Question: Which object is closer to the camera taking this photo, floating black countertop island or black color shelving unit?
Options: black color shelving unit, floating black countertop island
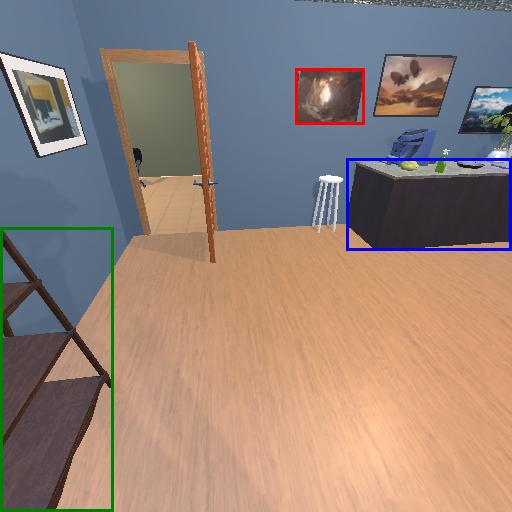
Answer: black color shelving unit